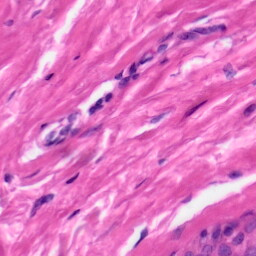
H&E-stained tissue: Skin